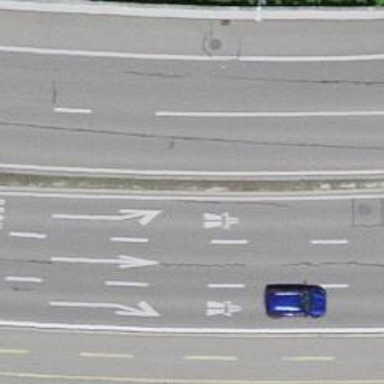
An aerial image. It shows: Secondary road with asphalt surface.